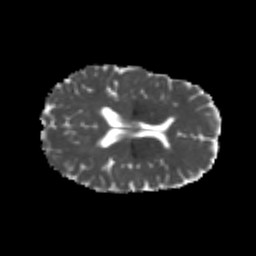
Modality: MD
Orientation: axial
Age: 24
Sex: female
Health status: healthy
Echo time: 0.074 s